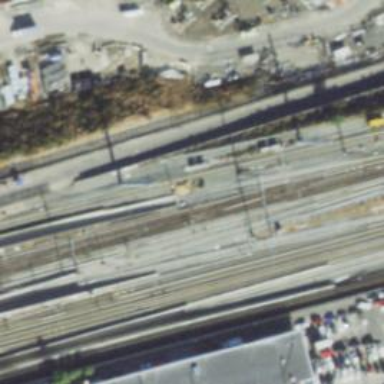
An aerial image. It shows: Electrified rail railway.